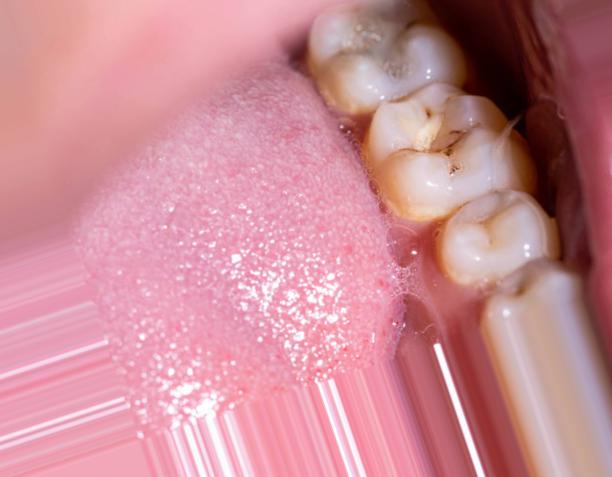
Condition: Caries